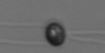
Label: flagellate